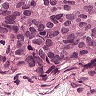
Metastatic tissue present: yes